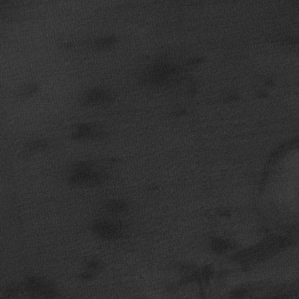
Label: frost